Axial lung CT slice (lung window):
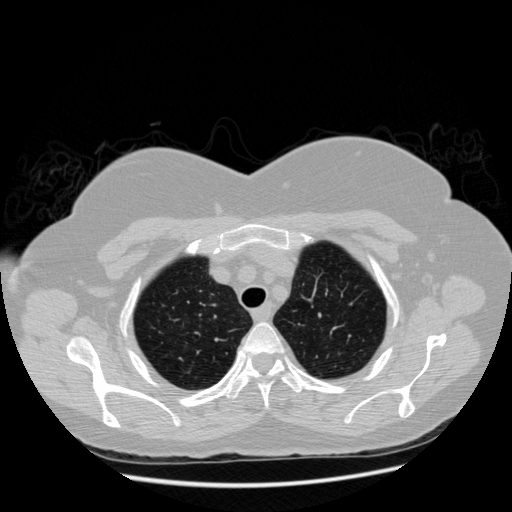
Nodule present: no